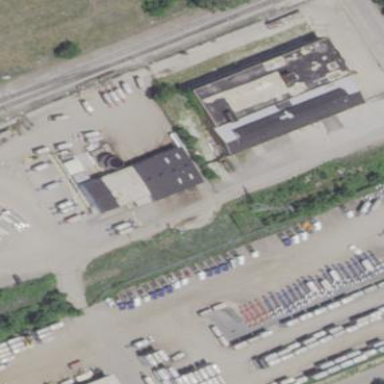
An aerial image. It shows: Industrial area.